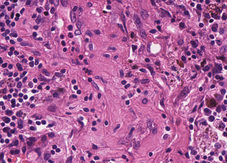
Tumor epithelial tissue: no
Tumor-associated stroma tissue: yes
Normal tissue: no